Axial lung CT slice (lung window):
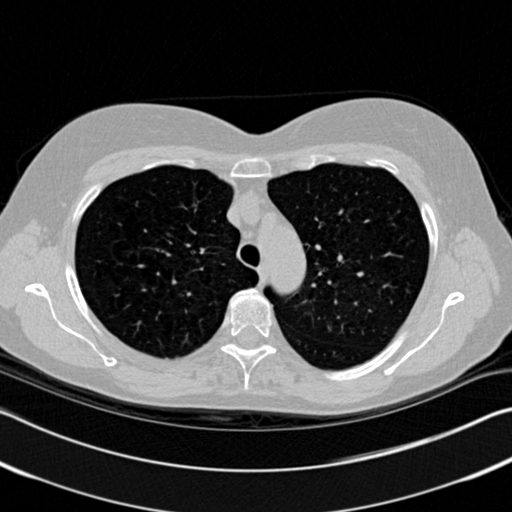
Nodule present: no